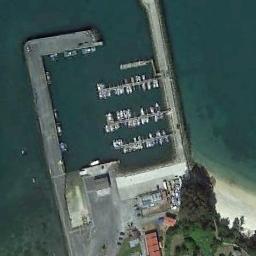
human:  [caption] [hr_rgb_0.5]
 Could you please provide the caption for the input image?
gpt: There are numerous ships of different shapes and sizes in the harbor .

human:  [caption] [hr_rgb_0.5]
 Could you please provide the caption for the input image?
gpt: The harbor has lots of neatly docked boats and some green plants and buildings are on the shore .

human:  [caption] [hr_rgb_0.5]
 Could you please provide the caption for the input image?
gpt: There are few docking stations in the harbor .

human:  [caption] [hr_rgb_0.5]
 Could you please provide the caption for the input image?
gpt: There are many ships lined up on the sea next to the harbor surrounded by roads, And there are some empty seats .

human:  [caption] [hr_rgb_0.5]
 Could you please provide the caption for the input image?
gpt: There are some green trees and some ships at the harbor .